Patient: sex F, age 57
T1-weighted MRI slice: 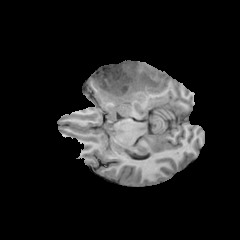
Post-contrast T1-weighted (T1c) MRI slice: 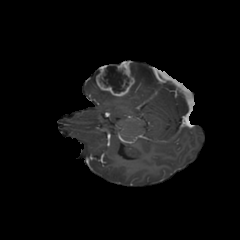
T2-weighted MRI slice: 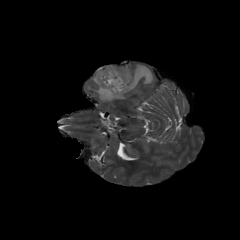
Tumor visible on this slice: yes
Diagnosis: Glioblastoma, IDH-wildtype
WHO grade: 4